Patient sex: F
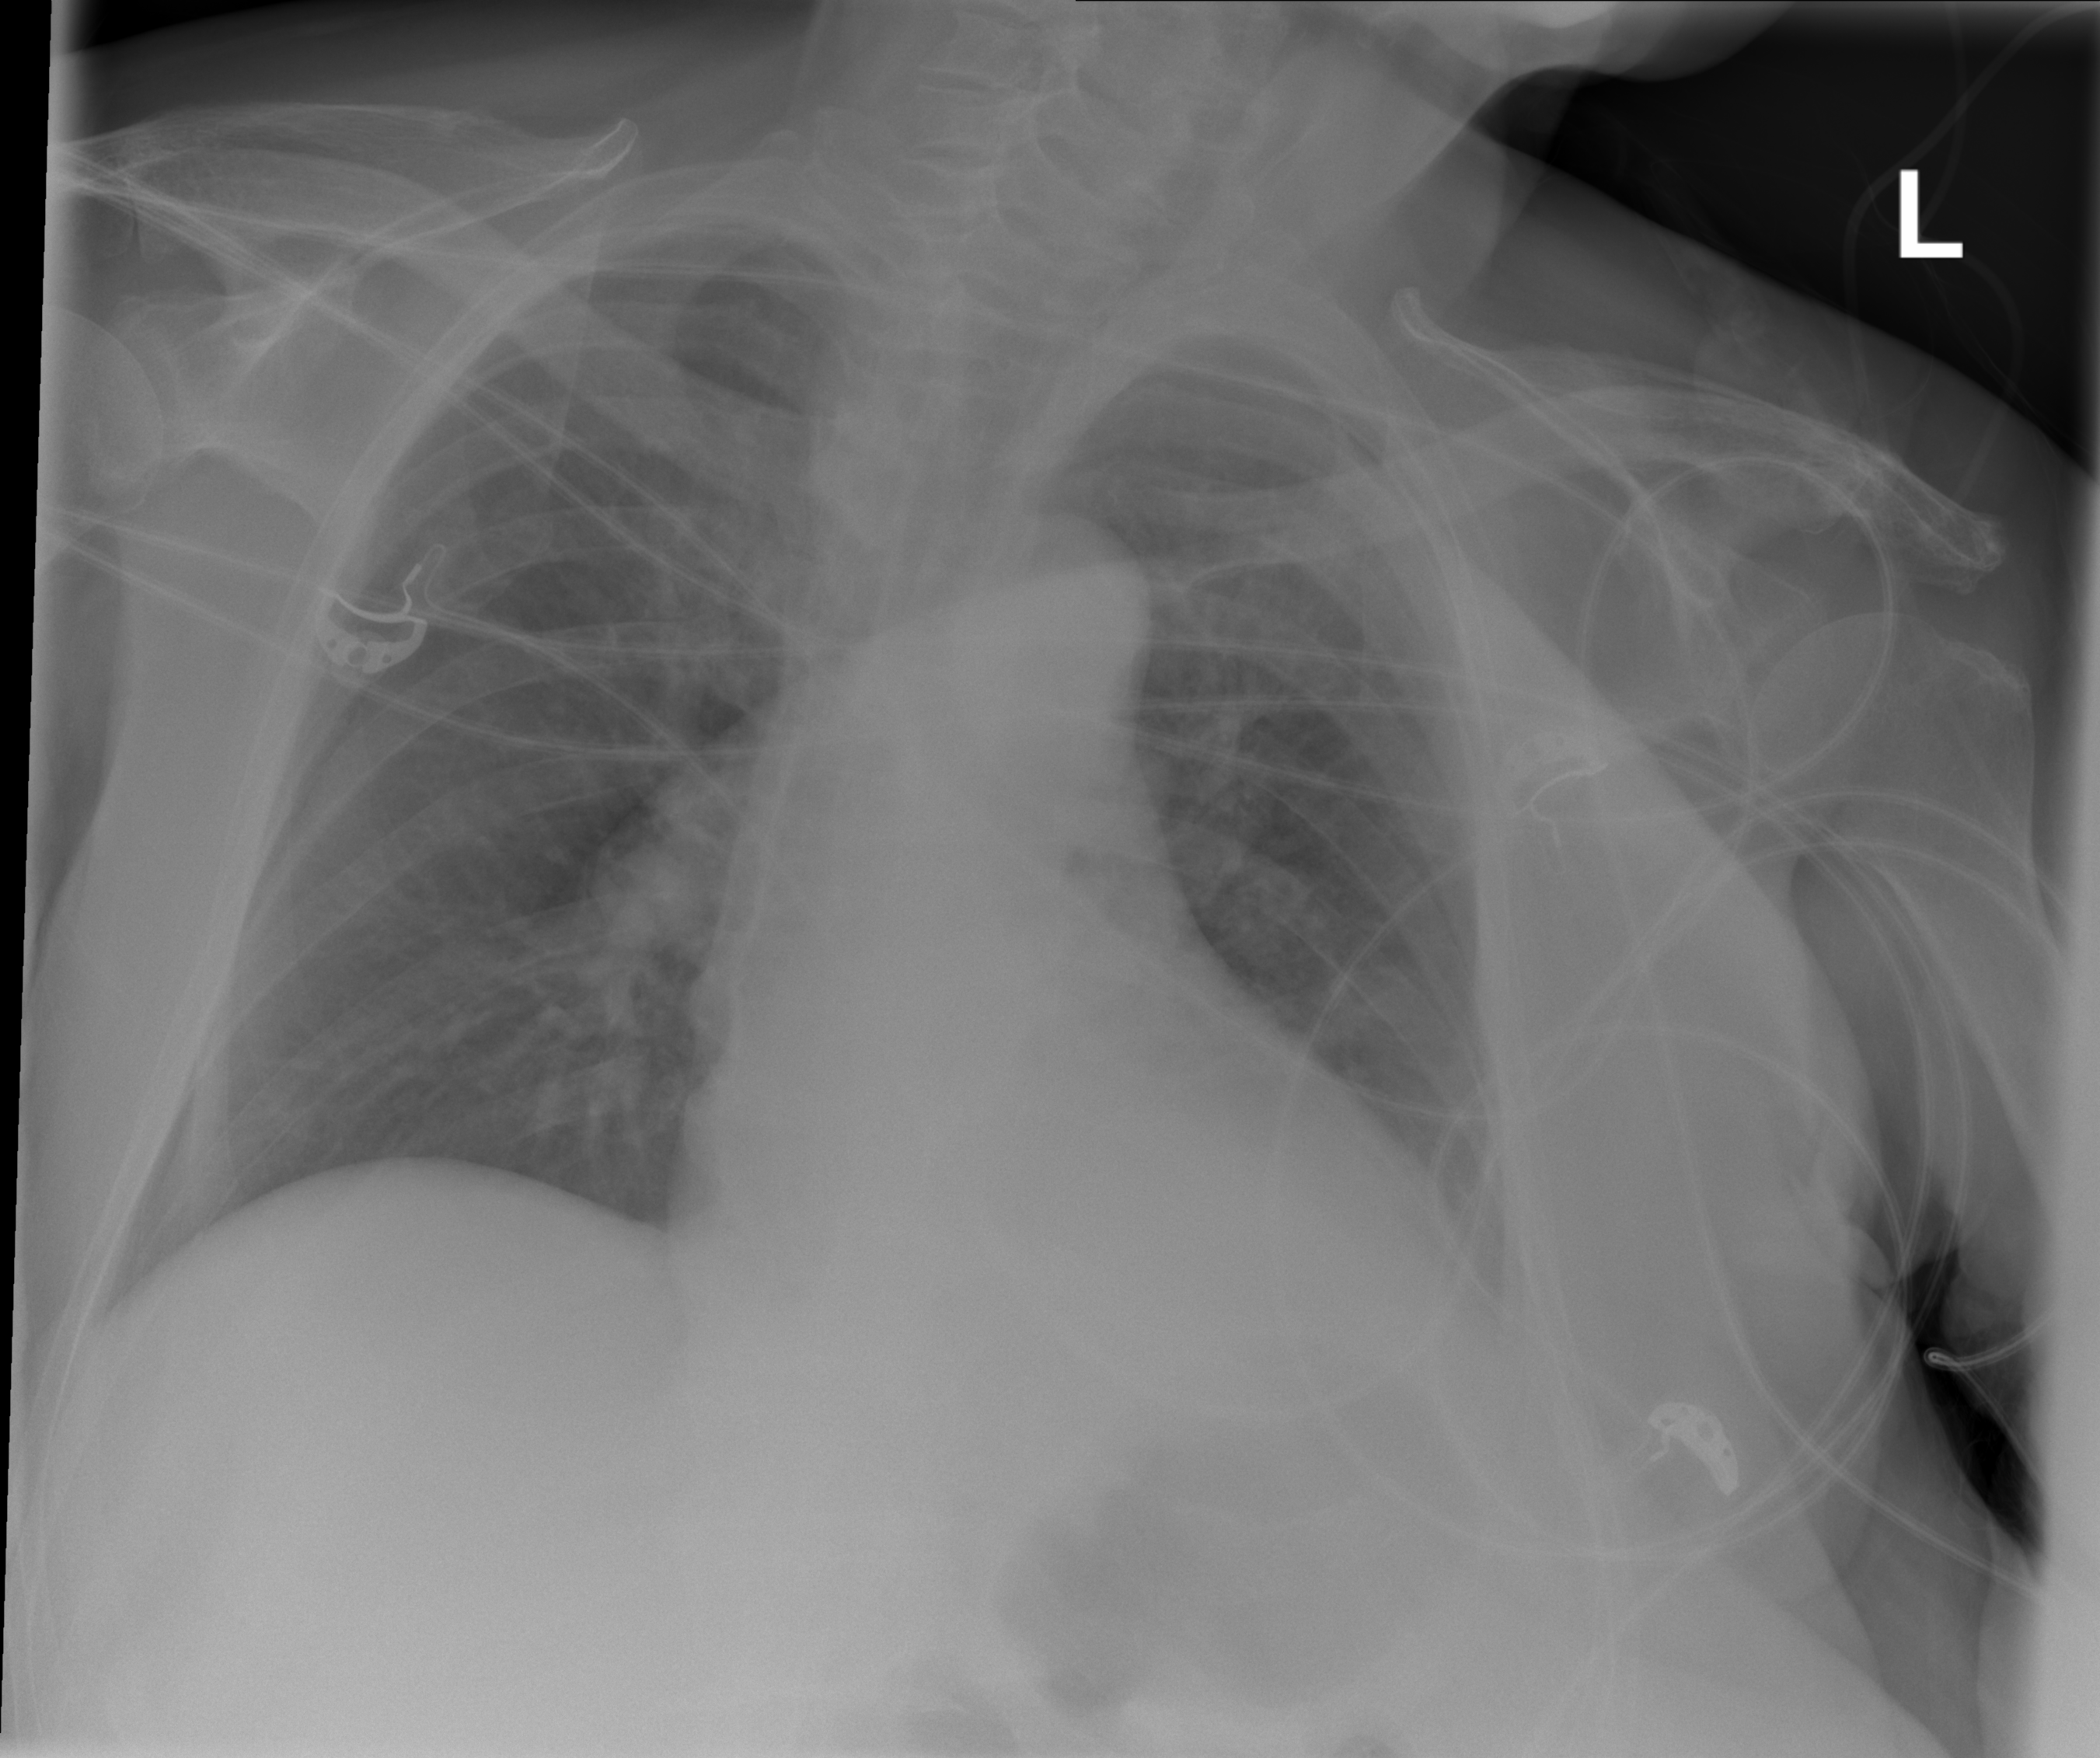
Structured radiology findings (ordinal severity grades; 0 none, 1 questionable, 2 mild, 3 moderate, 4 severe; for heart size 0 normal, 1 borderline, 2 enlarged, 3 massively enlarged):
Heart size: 0
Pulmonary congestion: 0
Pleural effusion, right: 0
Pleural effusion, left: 2
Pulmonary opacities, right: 0
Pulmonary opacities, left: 0
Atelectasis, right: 0
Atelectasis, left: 0